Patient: sex M, age 64
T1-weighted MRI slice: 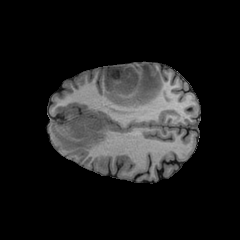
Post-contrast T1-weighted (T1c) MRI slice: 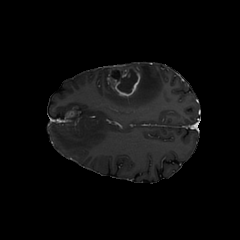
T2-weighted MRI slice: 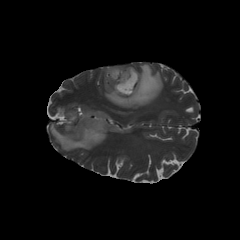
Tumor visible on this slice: yes
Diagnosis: Glioblastoma, IDH-wildtype
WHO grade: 4